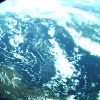
Label: cloud